Question: I've this routing map:
'''
routes.MapRoute(
"ViewNews",
"{controller}/{action}/{id}/{title}",
new { controller = "Home", action = "NewsDetail", id = "", title = "" }
);
'''
and this ActionLink in my View:
'''
@Html.ActionLink(Model.Title, "NewsDetail", new { id = Model.Id, title = Url.ToFriendlyUrl(Model.Title) })
'''
I expect it renders something like this:
'''
http://localhost:49327/Home/NewsDetail/1/news-title
'''
instead it renders:
'''
http://localhost:49327/Home/NewsDetail/1?title=news-title
'''
what I miss?
I've moved MapRoute before default in this way:
'''
routes.MapRoute(
"ViewNews",
"{controller}/{action}/{id}/{title}",
new { controller = "Home", action = "NewsDetail", id = "", title = "" }
);
routes.MapRoute(
"Default", // Route name
"{controller}/{action}", // URL with parameters
new { controller = "Home", action = "Index" } // Parameter defaults
);
'''
but now when I request the initial URL:
'''
http://localhost:49327/Home
'''
I get instantly redirected to:
'''
http://localhost:49327/Home/NewsDetail/1/news-title
'''
"NewsDetail" has become the default action!

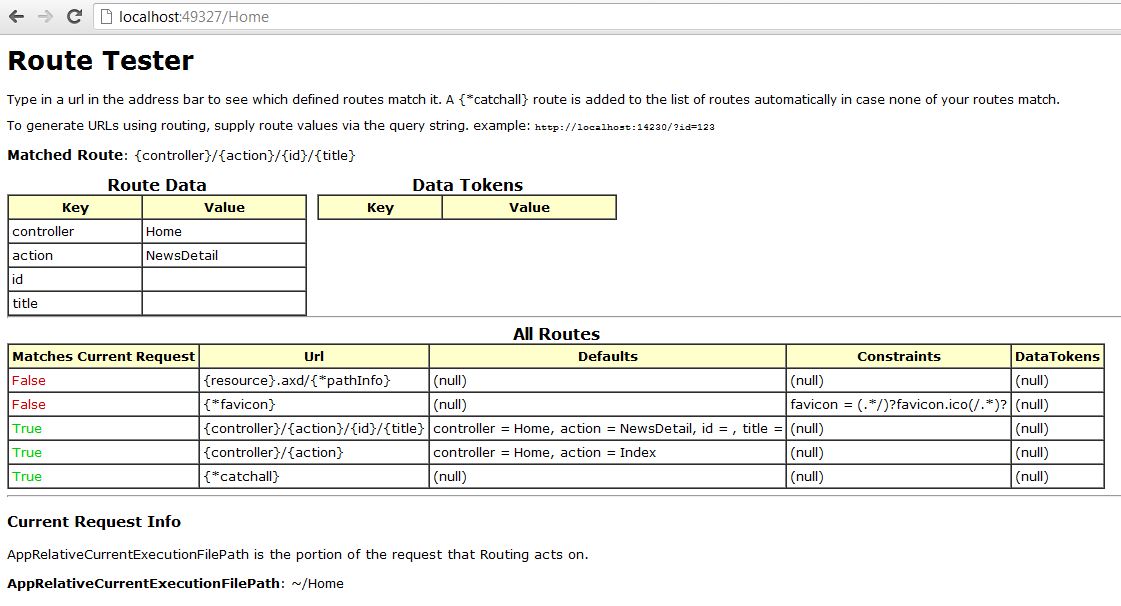
Answer: Make sure that the 'Model.Id' parameter is not null or empty and that the Default route is not before the one you have shown in your Global.asax. You need to remove it or place it after this custom route.